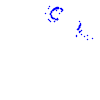
Particle: proton